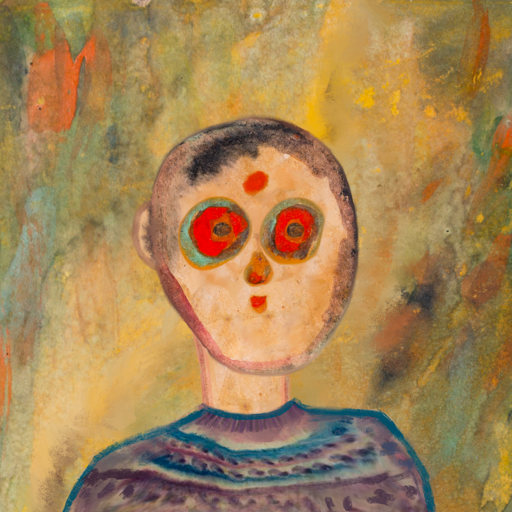
Background: Comrade, Head And Neck Front: Childish, Face Front: Sisters, Bust: HillGirl, Hair Front: Blank, Head Accessory: Blank, Second Necklace: Blank, Necklace: Blank, Baby: Blank